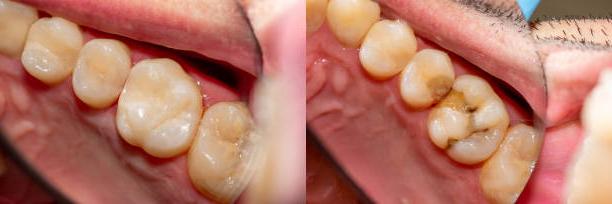
Condition: Calculus